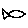
Label: fish